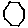
Label: hexagon